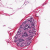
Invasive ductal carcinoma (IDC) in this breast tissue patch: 0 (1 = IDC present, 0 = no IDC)